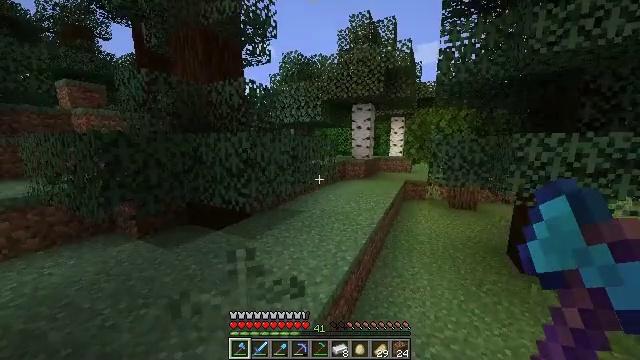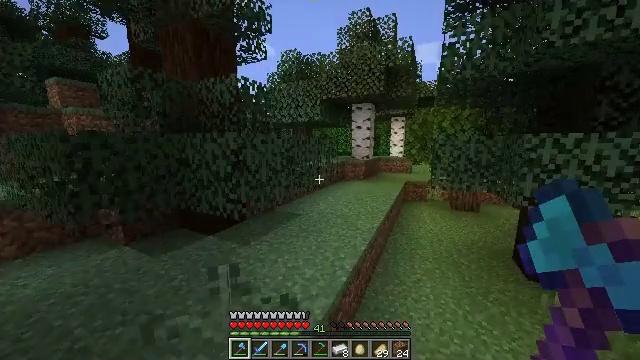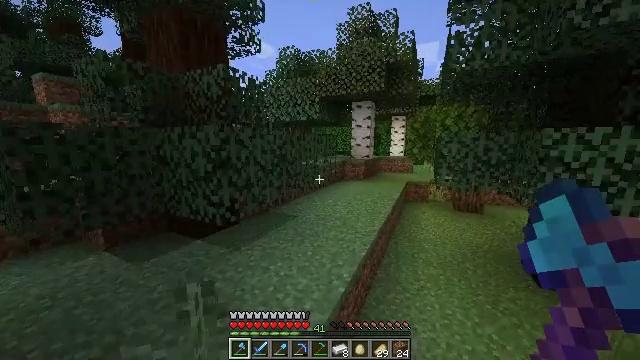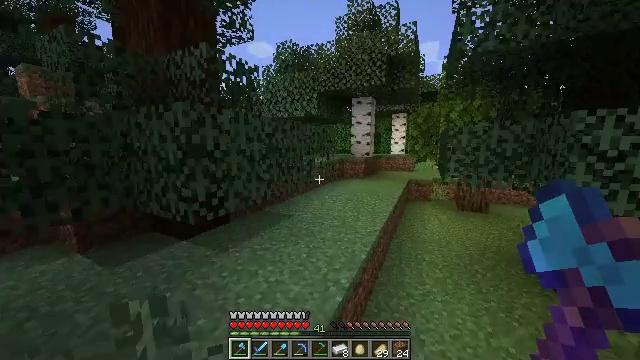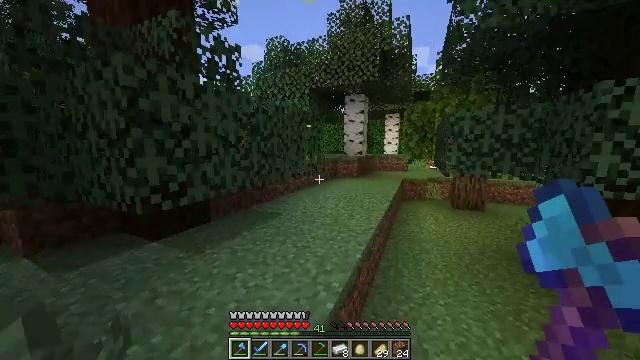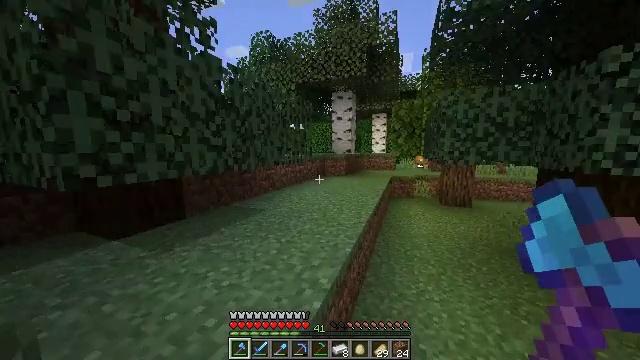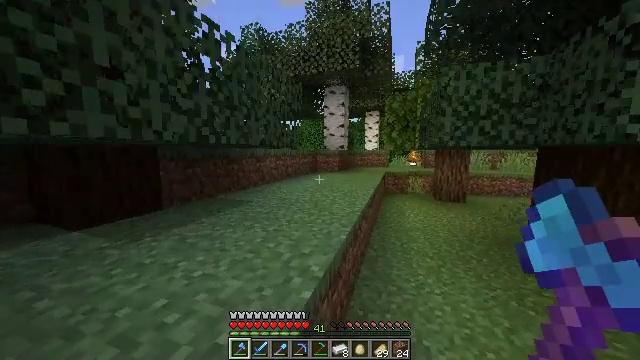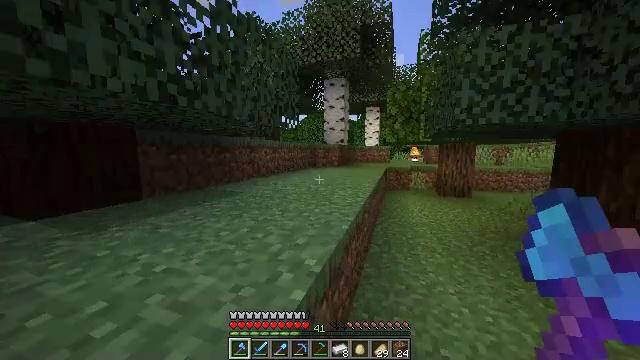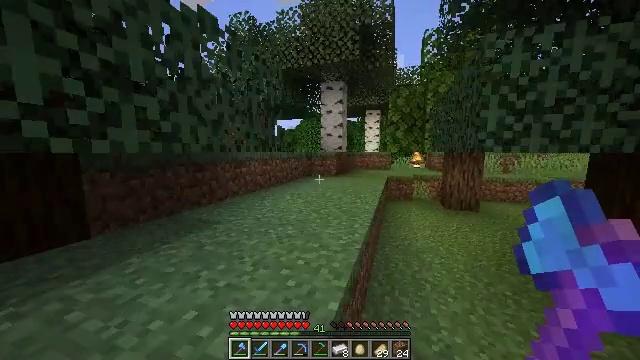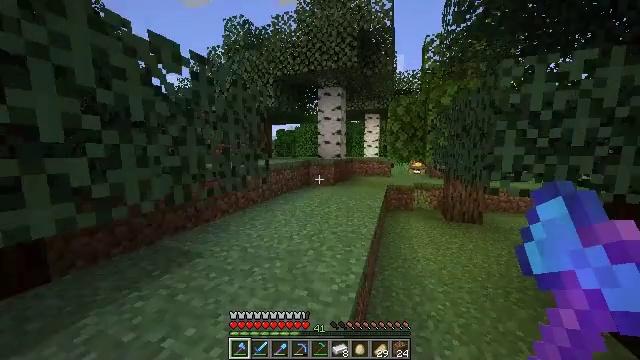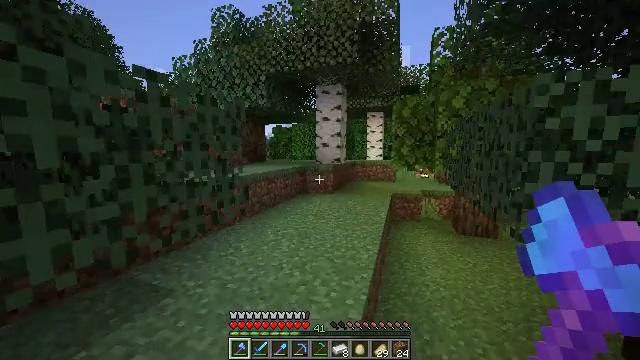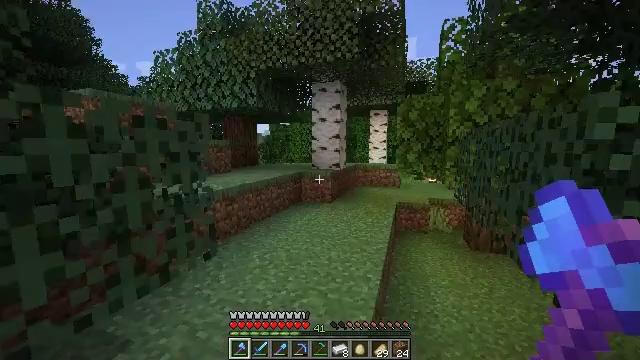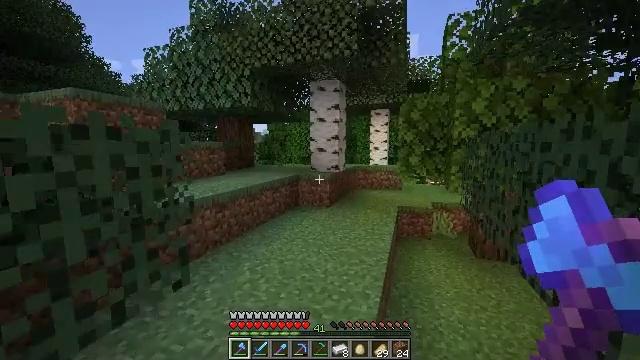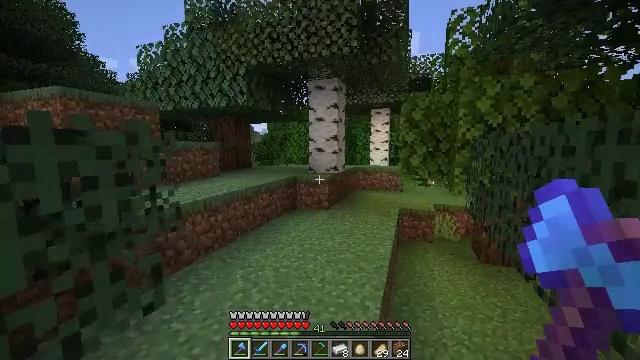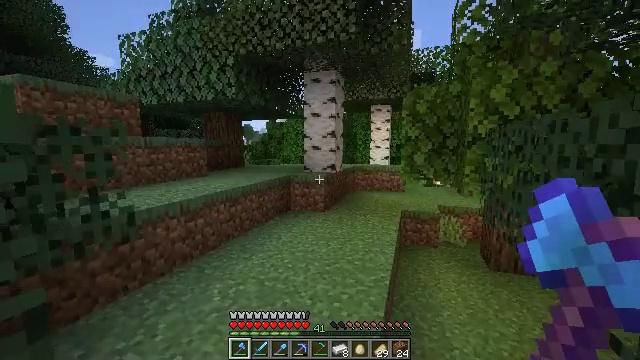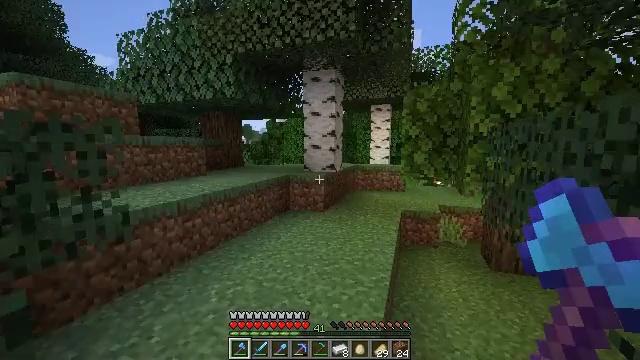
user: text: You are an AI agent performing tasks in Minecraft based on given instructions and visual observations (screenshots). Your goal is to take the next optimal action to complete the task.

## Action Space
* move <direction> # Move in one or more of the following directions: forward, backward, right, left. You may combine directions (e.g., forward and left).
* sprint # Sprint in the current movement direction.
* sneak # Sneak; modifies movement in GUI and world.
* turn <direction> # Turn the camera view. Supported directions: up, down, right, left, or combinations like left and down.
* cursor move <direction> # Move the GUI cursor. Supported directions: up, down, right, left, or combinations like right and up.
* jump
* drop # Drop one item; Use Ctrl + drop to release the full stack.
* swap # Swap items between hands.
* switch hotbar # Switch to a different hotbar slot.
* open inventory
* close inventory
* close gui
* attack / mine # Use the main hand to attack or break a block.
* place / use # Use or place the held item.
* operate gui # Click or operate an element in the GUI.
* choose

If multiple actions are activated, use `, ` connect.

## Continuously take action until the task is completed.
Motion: motion action
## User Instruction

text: Break the bee nest from a tree.
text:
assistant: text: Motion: move forward, jump
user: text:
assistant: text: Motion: move forward, jump
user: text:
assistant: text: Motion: move forward, jump
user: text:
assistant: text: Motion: move forward, turn right, jump
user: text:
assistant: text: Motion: move forward, turn right, jump
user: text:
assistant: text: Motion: move forward, sprint, turn right, jump
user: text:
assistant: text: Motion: move forward, sprint, jump
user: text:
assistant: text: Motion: move forward, sprint, jump
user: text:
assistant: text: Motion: move forward, sprint, jump
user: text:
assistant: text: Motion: move forward, jump
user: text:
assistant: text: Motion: move forward, jump
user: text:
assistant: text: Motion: move forward, jump
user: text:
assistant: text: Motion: move forward, jump
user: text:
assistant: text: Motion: move forward, jump
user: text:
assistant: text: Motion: move forward, jump
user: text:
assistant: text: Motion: move forward, jump
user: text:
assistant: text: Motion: move forward, sprint, jump
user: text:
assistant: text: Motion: move forward, sprint, jump
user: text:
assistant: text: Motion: move forward, sprint, jump
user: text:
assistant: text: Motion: move forward, sprint, jump
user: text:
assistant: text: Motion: move forward, jump
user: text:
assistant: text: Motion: move forward, jump
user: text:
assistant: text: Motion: move forward, jump
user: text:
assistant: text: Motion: move forward, turn right, jump
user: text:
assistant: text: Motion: move forward, turn right and down, jump
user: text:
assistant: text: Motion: move forward, turn right and down, jump
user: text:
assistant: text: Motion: move forward, turn right and down, jump
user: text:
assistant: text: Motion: move forward, turn right, jump
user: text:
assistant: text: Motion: move forward, sprint, turn right, jump
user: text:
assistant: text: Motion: move forward, sprint, jump